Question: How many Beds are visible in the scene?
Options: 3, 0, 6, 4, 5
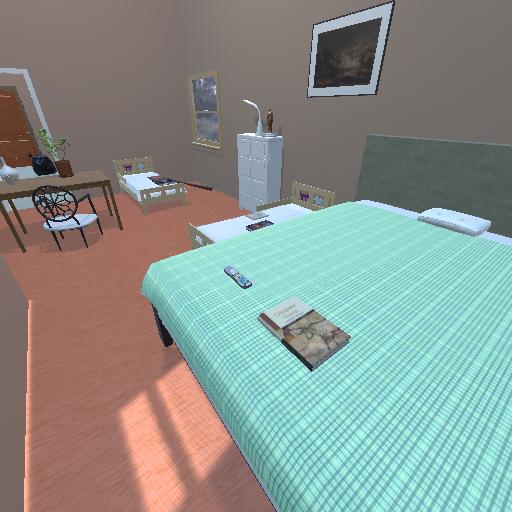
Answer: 3